Question: Basically I was trying to achieve this: impose an arbitrary image to a pre-defined uneven surface. (See examples below).

I do not have a lot of experience with image processing or 3D algorithms, so here is the best method I can think of so far:
1. Predefine a set of coordinates (say if we have a 10x10 grid, we have 100 coordinates that starts with (0,0), (0,10), (0,20), ... etc. There will be 9x9 = 81 grids.
2. Record the transformations for each individual coordinate on the t-shirt image e.g. (0,0) becomes (51,31), (0, 10) becomes (51, 35), etc.
3. Triangulate the original image into 81x2=162 triangles (with 2 triangles for each grid). Transform each triangle of the image based on the coordinate transformations obtained in Step 2 and draw it on the t-shirt image.
Problems/questions I have:
1. I don't know how to smooth out each triangle so that the image on t-shirt does not look ragged.
2. Is there a better way to do it? I want to make sure I'm not reinventing the wheels here before I proceed with an implementation.
Thanks!
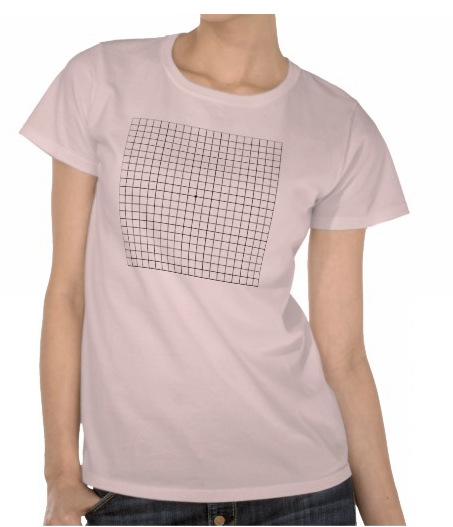
Answer: This is called . There was a <URL> on it from Dr. Dobb's Journal.
Your process is essentially correct. If you work pixel by pixel, rather than trying to use triangles, you'll avoid some of the problems you're facing. Scan across the pixels in target bitmap, and apply the local transformation based on the cell you're in to determine the coordinate of the corresponding pixel in the source bitmap. Copy that pixel over.
For a smoother result, you do your coordinate transformations in floating point and interpolate the pixel values from the source image using something like <URL>.